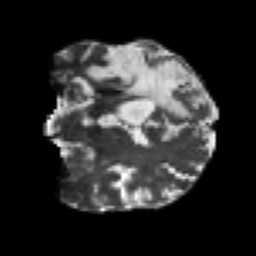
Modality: T2w
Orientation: coronal
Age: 65
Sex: female
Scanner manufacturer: siemens
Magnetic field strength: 3 T
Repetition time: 7.3 s
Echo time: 0.087 s